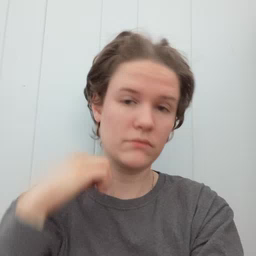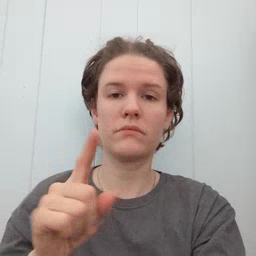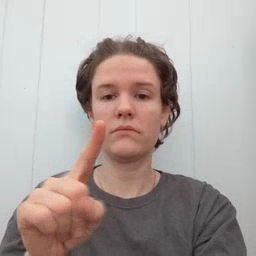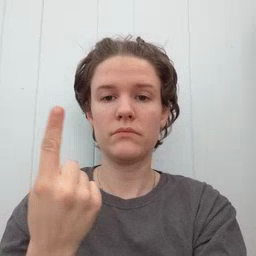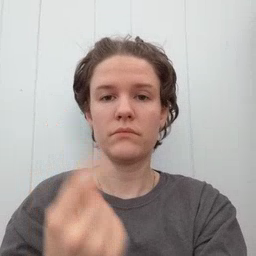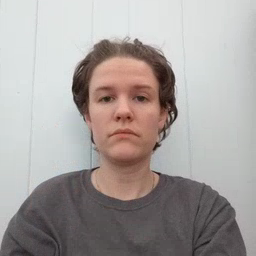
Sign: first